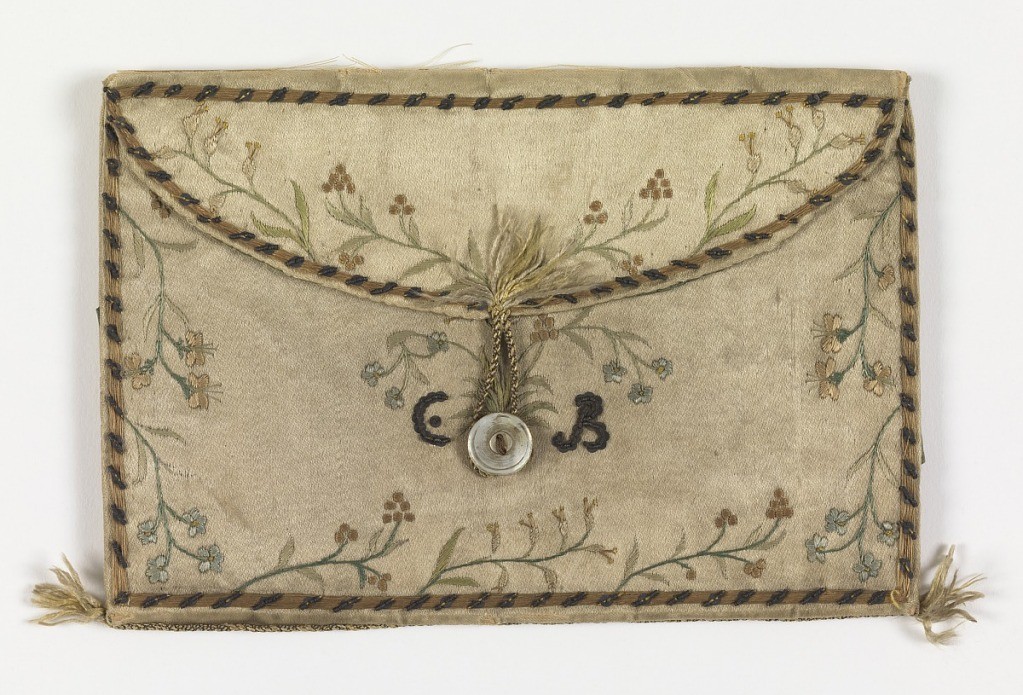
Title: Card case
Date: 18th century
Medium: silk, metallic thread, pearl button Technique: embroidered
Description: Silk-covered case ornamented with small flowers and the initials "C.B." in silks and metallic-thread embroidery. Fastens with pearl button and loop. Green silk lining.